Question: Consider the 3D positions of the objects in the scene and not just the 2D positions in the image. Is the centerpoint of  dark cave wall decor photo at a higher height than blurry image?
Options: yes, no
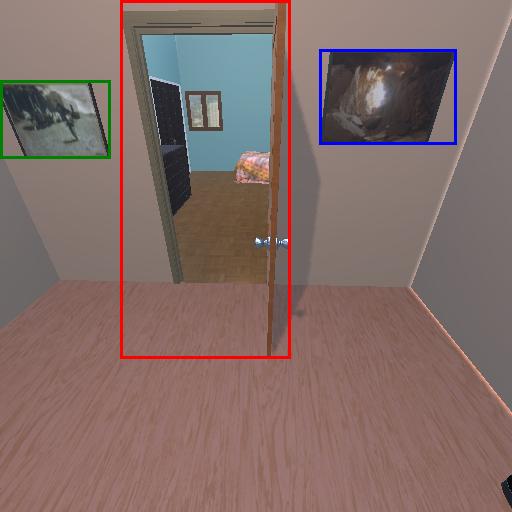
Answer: yes